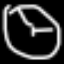
Label: clock